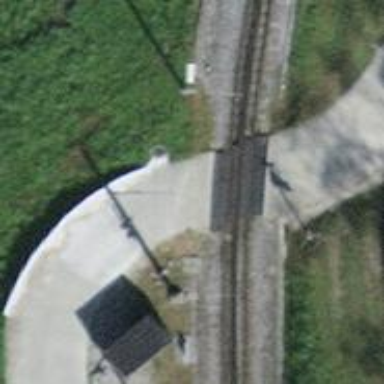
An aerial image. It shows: Narrow-gauge railway track with electrified contact line. The railway has one track.